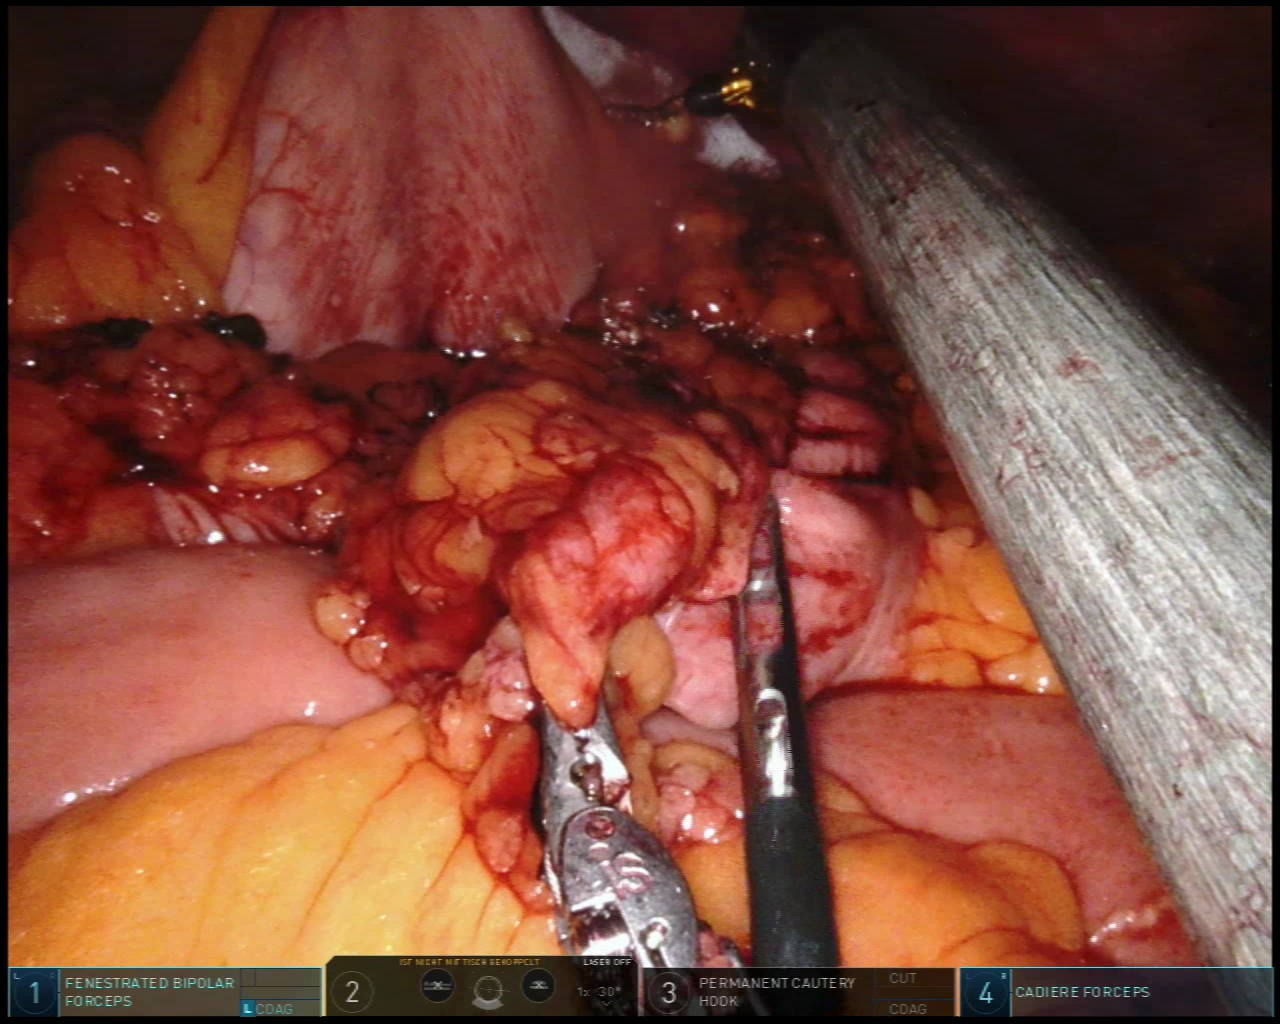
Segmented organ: stomach
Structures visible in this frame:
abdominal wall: yes
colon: yes
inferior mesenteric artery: no
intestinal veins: no
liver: no
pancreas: no
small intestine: yes
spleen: no
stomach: yes
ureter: no
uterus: no
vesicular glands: no